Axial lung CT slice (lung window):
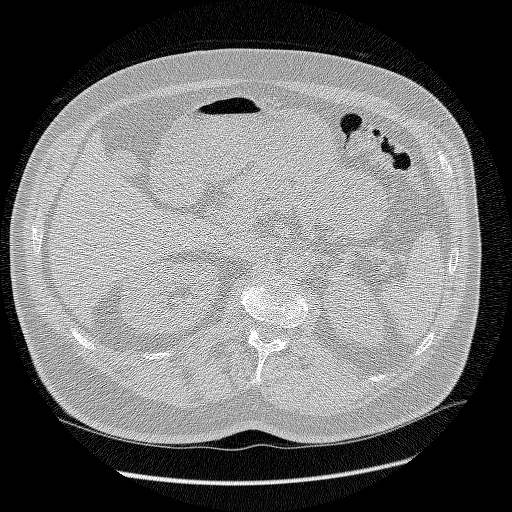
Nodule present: no